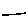
Label: line